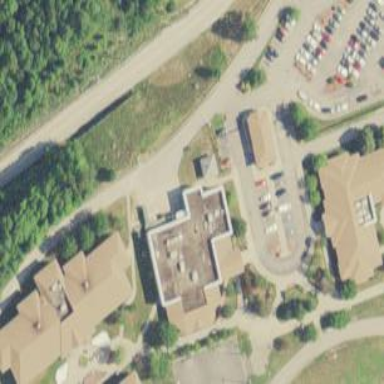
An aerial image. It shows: School building.